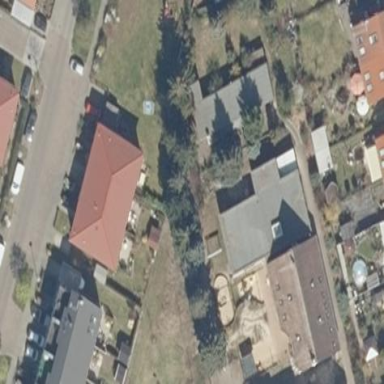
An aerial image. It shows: Kindergarten.